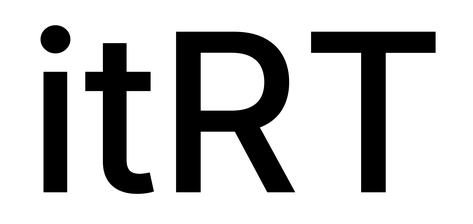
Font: Inter_Medium